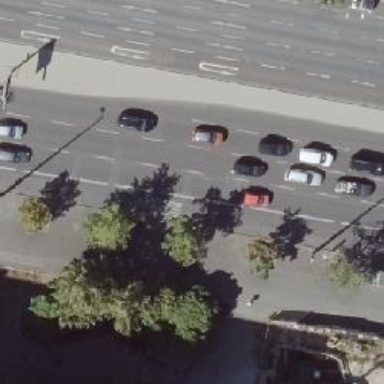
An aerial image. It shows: Primary highway with asphalt surface. It is dual carriageway with bus lane on the right and shared bus and cycle lane on the right side.